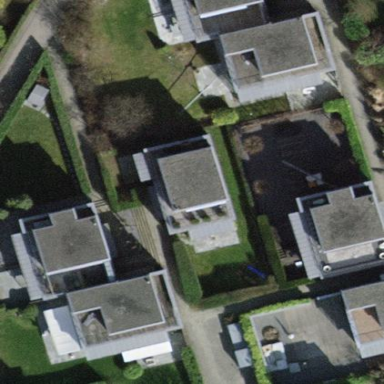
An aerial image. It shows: Balcony as part of building.